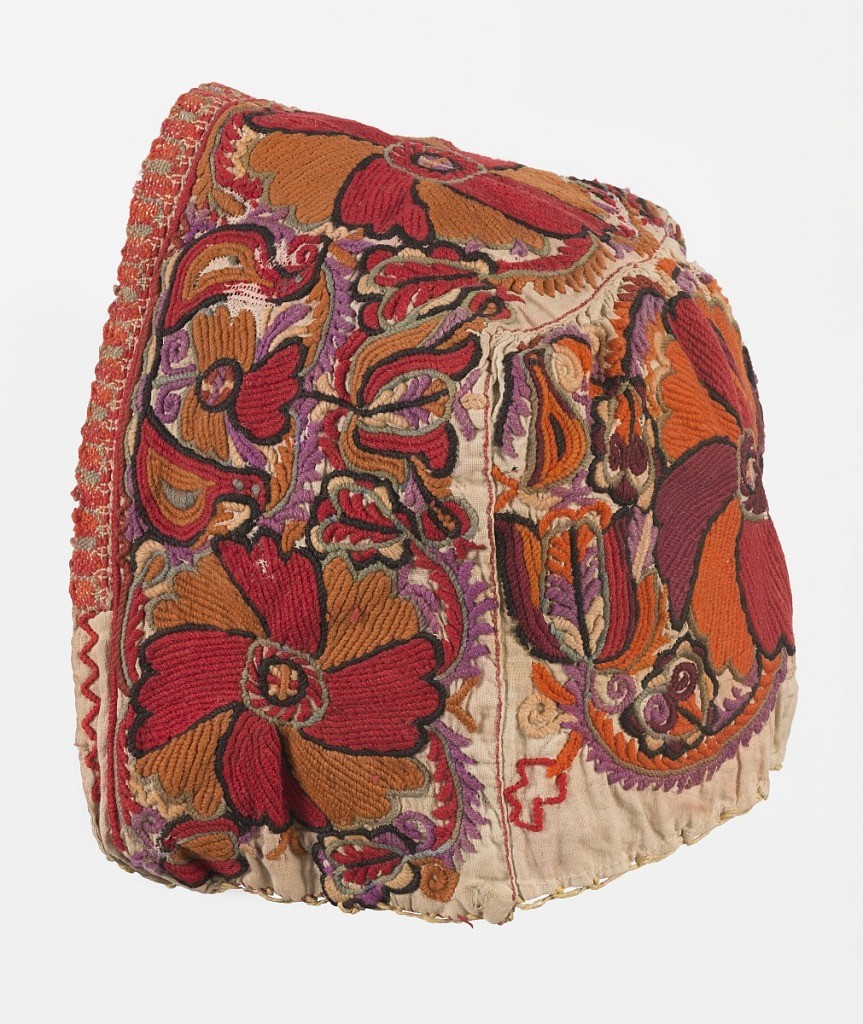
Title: Cap
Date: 19th century
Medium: linen, wool Technique: satin stitch embroidery on plain weave, bobbin lace
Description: Woman's cap embroidered in characteristic design of open flowers and birds with floral sprays in beaks.